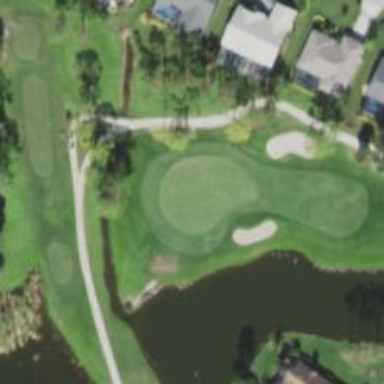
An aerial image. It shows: View of golf hole.